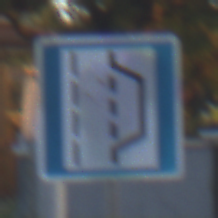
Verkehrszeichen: NothalteUndPannenbucht
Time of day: SunriseSunset
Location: Outdoor (Urban)
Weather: Clear
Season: NotSpecified
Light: Natural